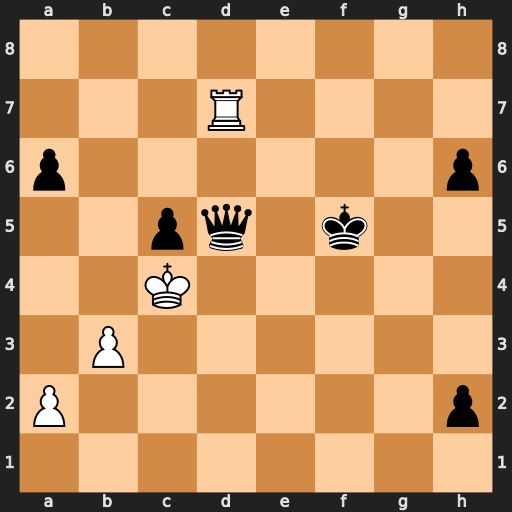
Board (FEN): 8/3R4/p6p/2pq1k2/2K5/1P6/P6p/8
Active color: w
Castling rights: -
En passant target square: -
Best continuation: Rxd5+ Kg4 Rd1